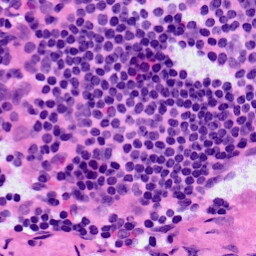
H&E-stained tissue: LymphNode